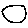
Label: circle